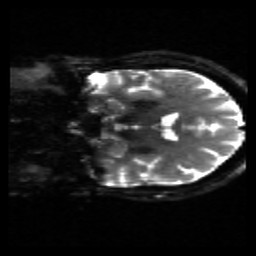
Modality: sbref
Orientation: coronal
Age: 60
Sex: male
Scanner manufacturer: siemens
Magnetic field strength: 3 T
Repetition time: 4.71 s
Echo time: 0.0906 s